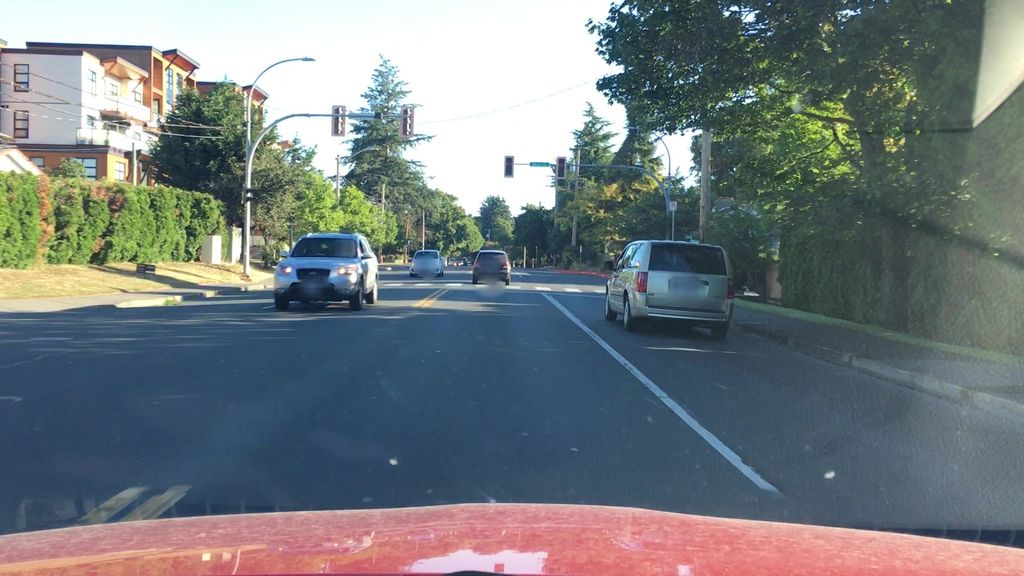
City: victoria